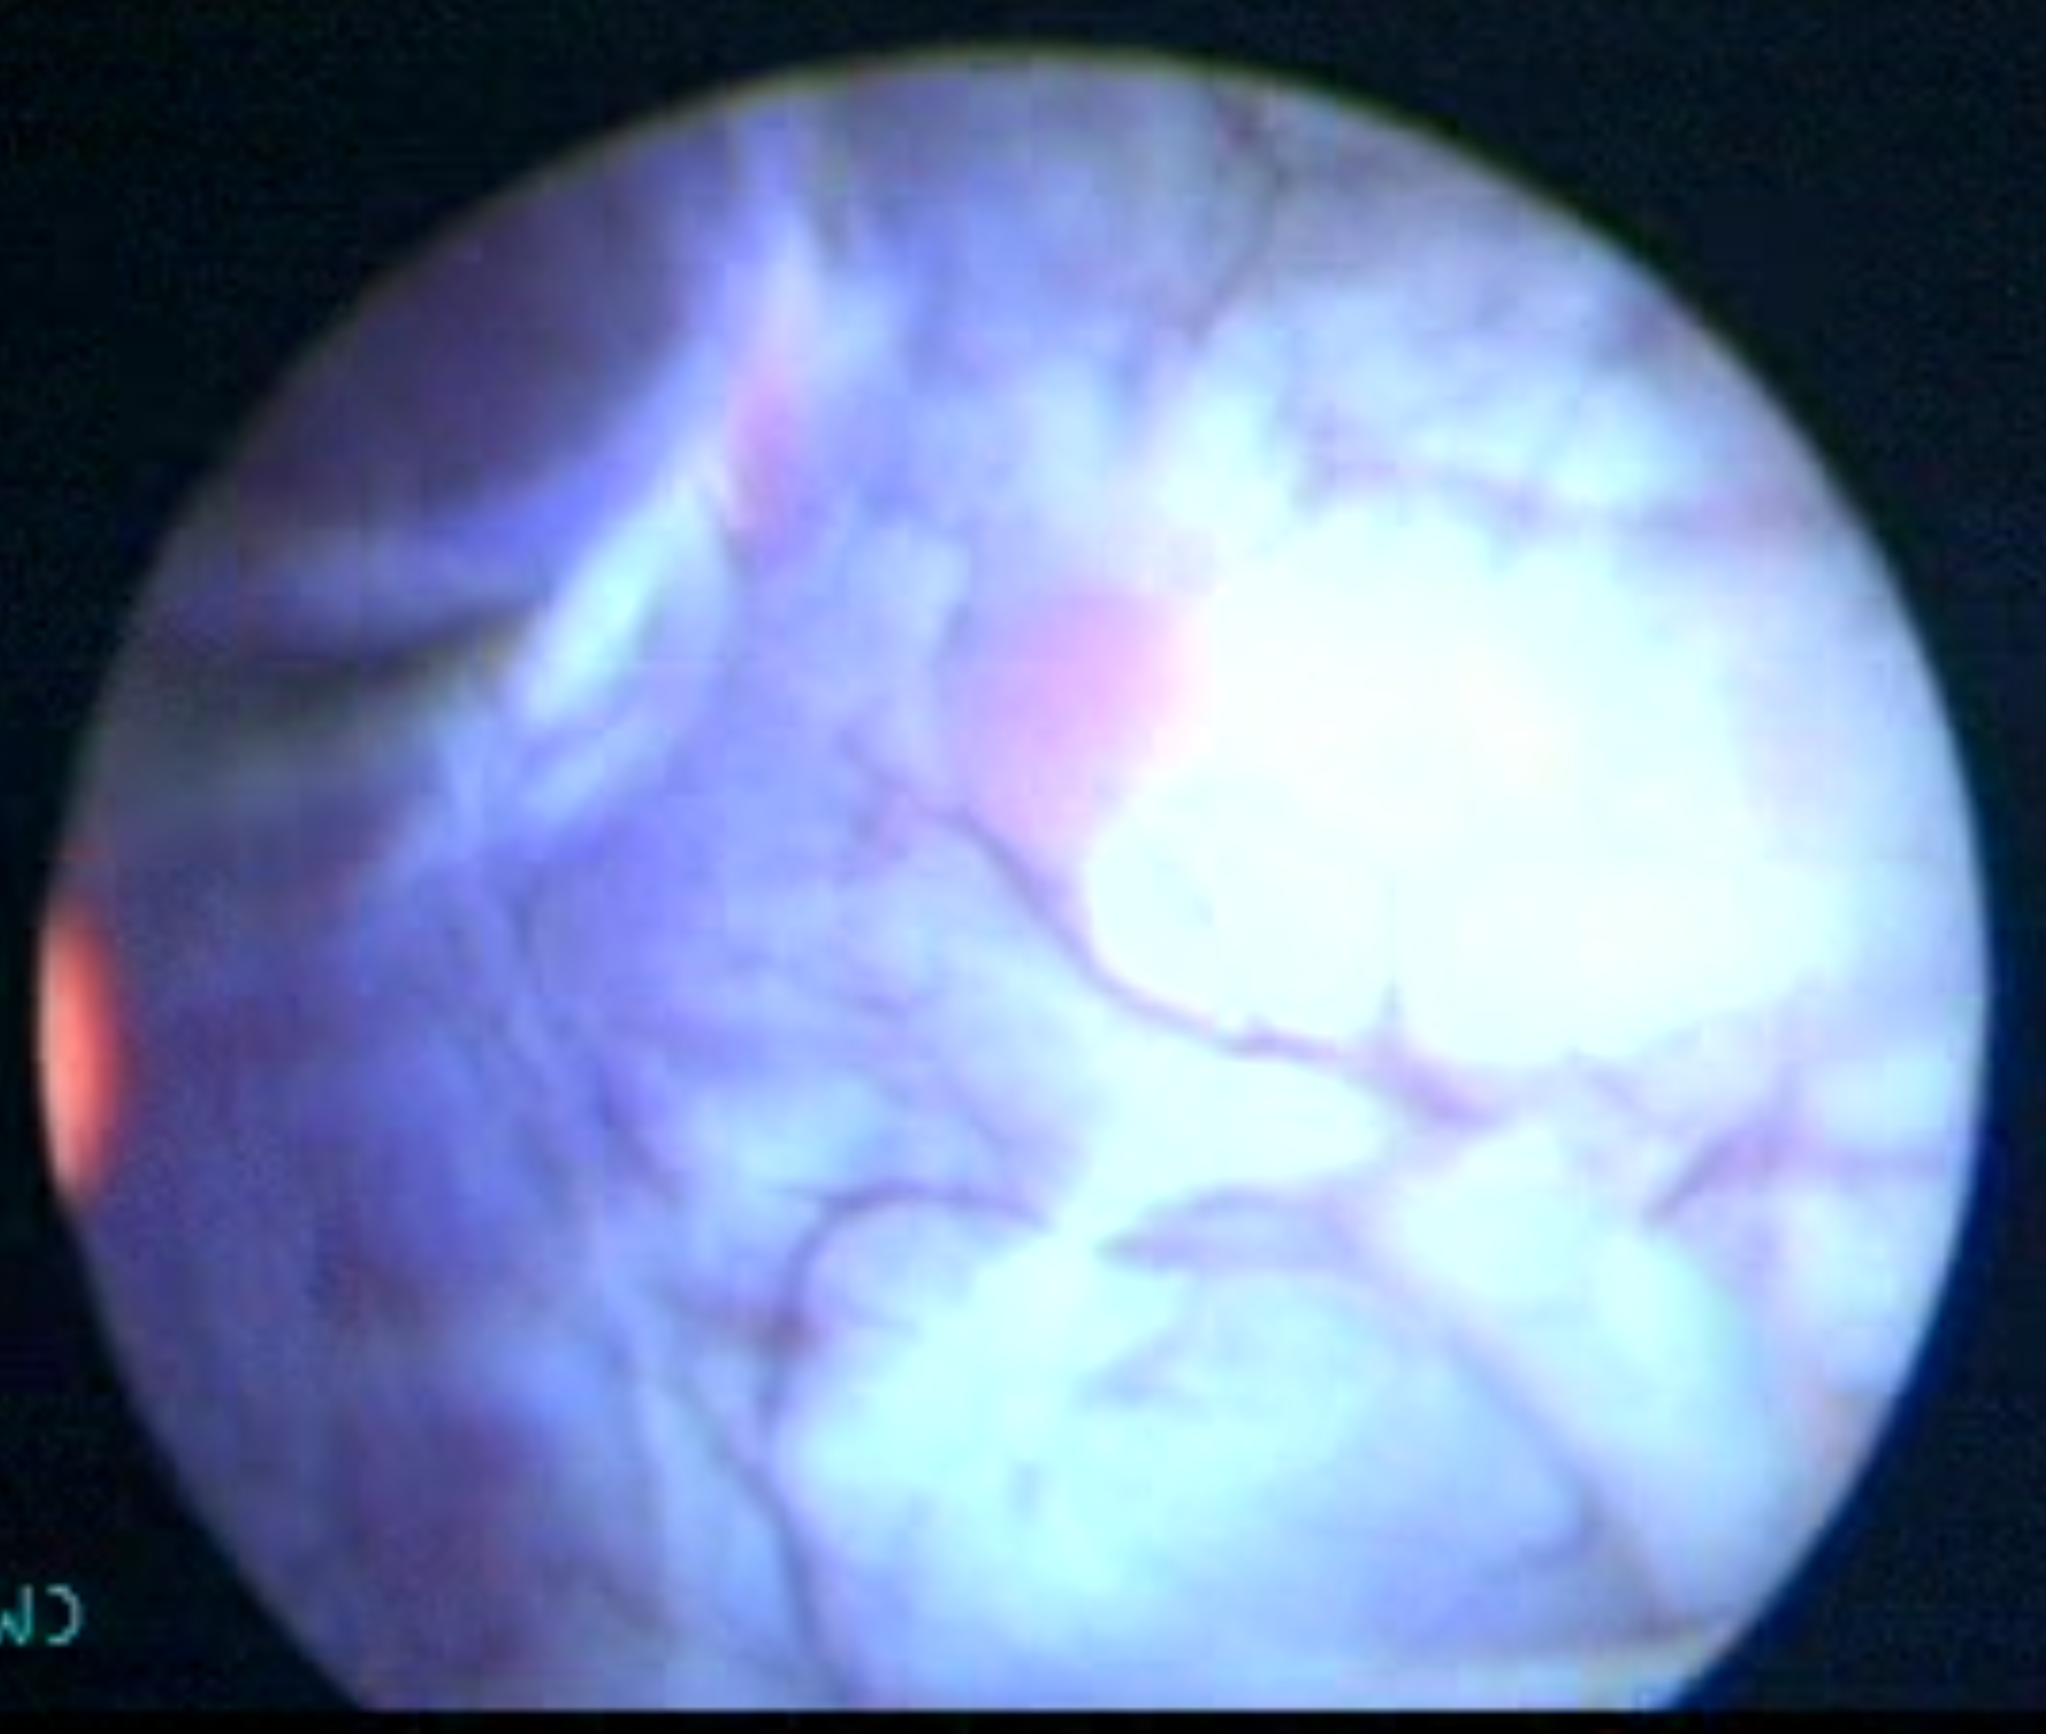
Modality: BLC
Class: Non-malignant
Subclass: Denuded
Lesion: L2
Morphology: Papillary
Bladder cancer association: No